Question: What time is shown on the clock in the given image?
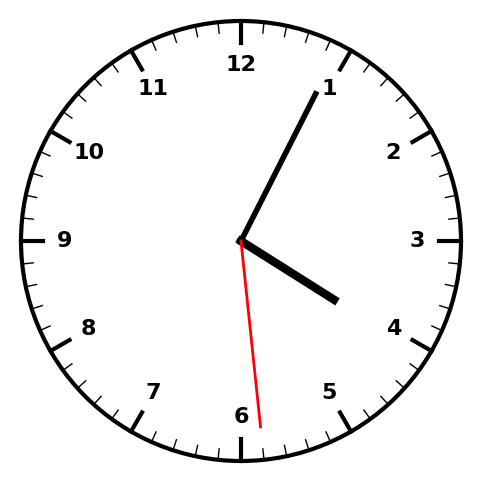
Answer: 04:04:29